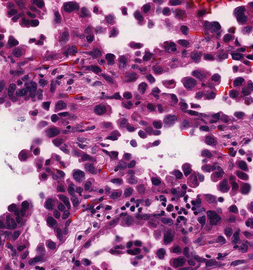
Tumor epithelial tissue: yes
Tumor-associated stroma tissue: yes
Normal tissue: no